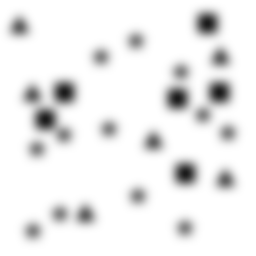
Squares: 6
Triangles: 6
Stars: 12
Total shapes: 24